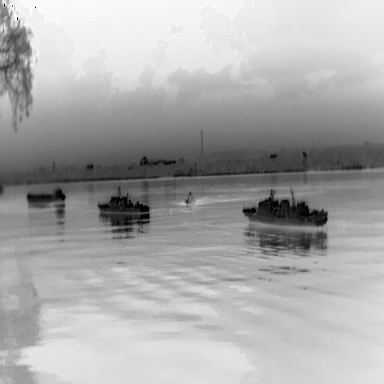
There are four objects shown in the infrared image, including two warships, a liner, and a canoe.